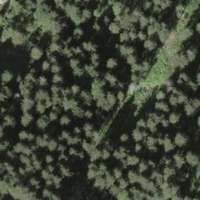
EUNIS habitat code: 43
Species observed at this site:
Astrantia major